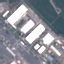
Label: Industrial